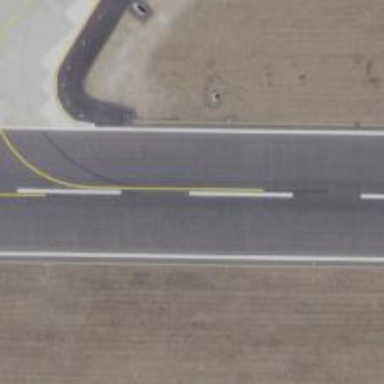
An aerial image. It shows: Asphalt runway at the airport.